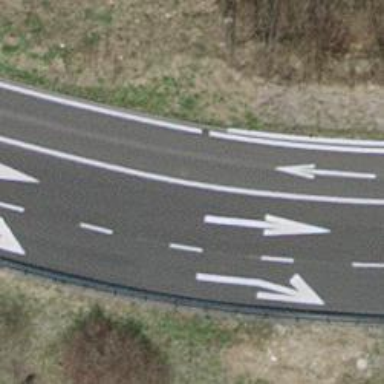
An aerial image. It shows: Motorway trunk link.